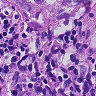
Metastatic tissue present: yes